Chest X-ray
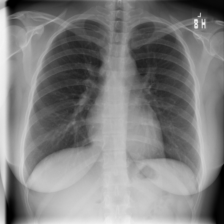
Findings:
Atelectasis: negative
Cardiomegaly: negative
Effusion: negative
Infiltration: negative
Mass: negative
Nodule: negative
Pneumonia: negative
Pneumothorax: negative
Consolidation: negative
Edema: negative
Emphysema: negative
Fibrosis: negative
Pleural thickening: negative
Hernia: negative